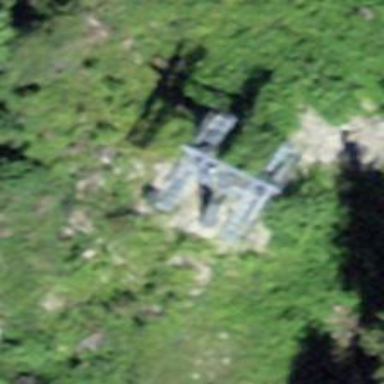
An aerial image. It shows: Pylon used for aerialway.